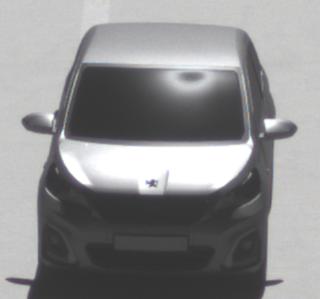
Make: Peugeot
Model: 108 1.0 VTi 68
Detailed model: 108
Model produced from: 2015/03
Model produced until: 2016/10
Doors: 3
Color: gray
Road condition: dry road
Daytime: midday
Contrast: high contrast